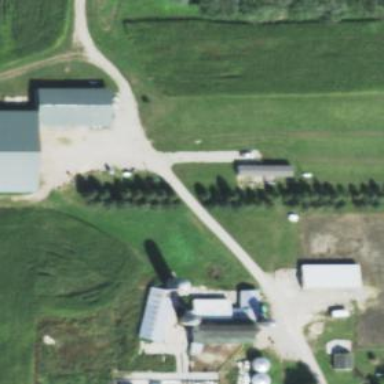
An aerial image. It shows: Farmyard area.